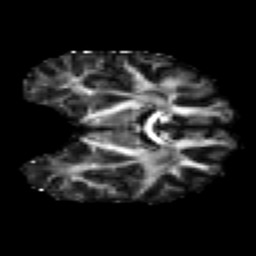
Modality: FA
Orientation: coronal
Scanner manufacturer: ge
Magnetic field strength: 3 T
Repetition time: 7.98 s
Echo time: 0.0701 s